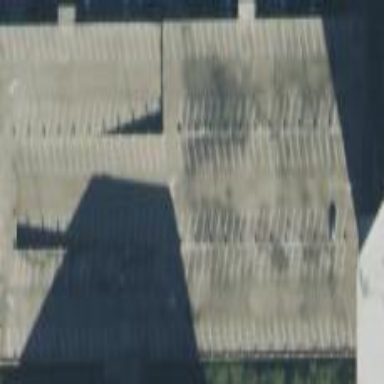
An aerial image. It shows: Multi-storey parking building.